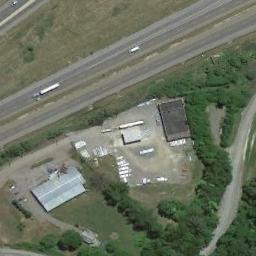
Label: freeway